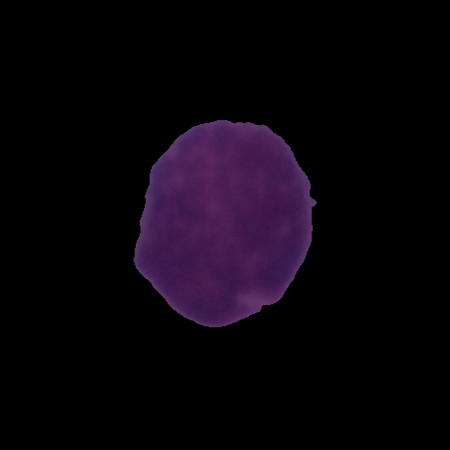
Label: cancer